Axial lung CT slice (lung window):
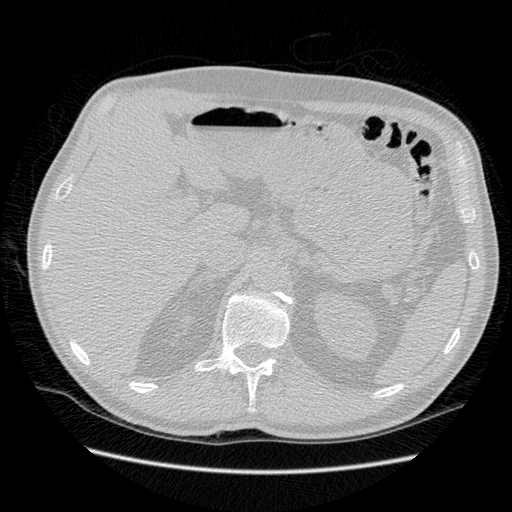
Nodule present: no